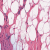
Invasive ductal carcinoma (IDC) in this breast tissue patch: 0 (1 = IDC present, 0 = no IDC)